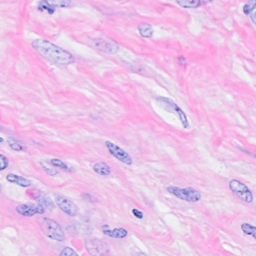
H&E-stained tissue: Breast